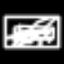
Label: octagon